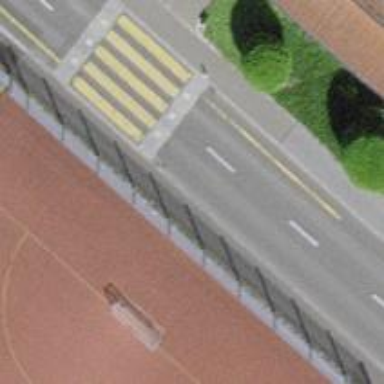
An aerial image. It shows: Traffic calming table.